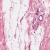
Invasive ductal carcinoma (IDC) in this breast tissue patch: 0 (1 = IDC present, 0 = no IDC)